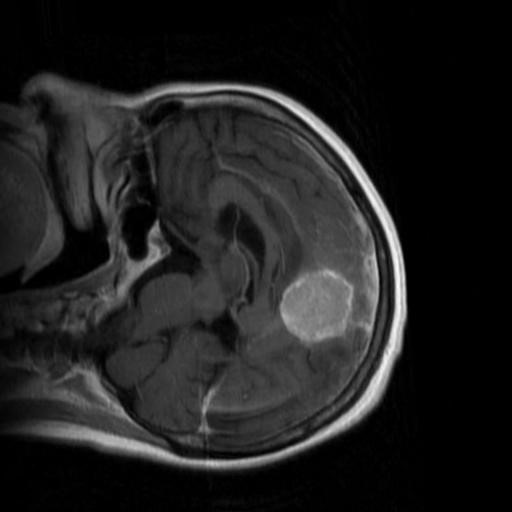
Label: brain_menin